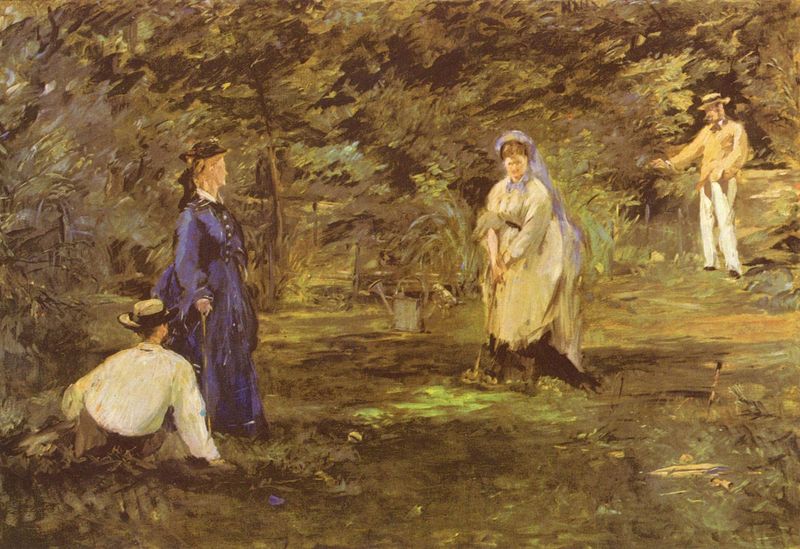
Titel: Kricket-Partie
Künstler: Édouard Manet
Standort: Frankfurt (am Main)
Institution: Das Städel, Städelsches Kunstinstitut und Städtische Galerie
Schlagwörter: baum, blau, blätter, gemälde, gruppe, hand, laub, mann, schatten, weiß, bäume, frauen, gelb, grün, impressionismus, landschaft, mädchen, ocker, sitzen, blumen, braun, damen, frankreich, frau, grau, hell, hut, hüte, kleid, kleider, licht, männer, renoir, schwarz, skizze, ölbild, dame, gras, park, rasen, schleier, tuch, wiese, ball, beige, gesellschaft, haube, herren, malerei, anzug, blond, hemd, blicke, dienerin, kleidung, samt, stehen, herr, öl, gräser, natur, zweige, busch, büsche, pastos, sonne, gewand, pose, sitzend, paar, pflanze, pflanzen, wald, arbeit, stock, garten, kanne, deutschland, erdig, schnell, kopfbedeckung, pflücken, magd, sommer, liegen, unterhaltung, stab, feldarbeit, sonnenlicht, lila, violett, blümchen, idylle, picknick, ölgemälde, spielen, strohhut, monet, strohhüte, vergnügen, manet, sonnenhut, posen, spiel, berlin, corinth, pleinair, draußen, lichtung, ölmalerei, liebermann, pinselstrich, sonntag, wärme, schläger, knopfreihe, hosentasche, gärtner, graben, slevogt, beleibt, spiele, wochenende, landarbeit, spaten, golf, max, paare, pissaro, gartenarbeit, giesskanne, polo, stöcker, bäme, freiluft, amerikanisch, zielen, langweilen, kleidder, gieskanne, spontan, cricket, kricket, same, beschäftigung, zeitvertreib, fraen, cassett, mary, crocket, crockett, krocket, mary cassette, rasencrocket, 19. jahrhundert, folg